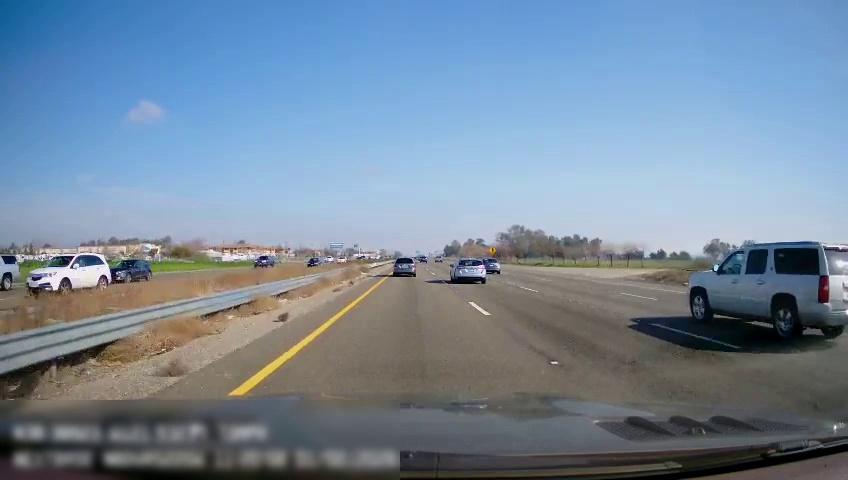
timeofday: Day
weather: Sunny
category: Drivable Space
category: Drivable Space
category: Vehicles | Car
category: Vehicles | SUV
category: Vehicles | Car
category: Vehicles | Car
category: Vehicles | SUV
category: Vehicles | Car
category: Vehicles | SUV
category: Vehicles | SUV
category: Vehicles | Car
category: Vehicles | Car
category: Vehicles | Car
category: Lanes | Current Lane
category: Lanes | Current Lane
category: Lanes | Alternate Lane
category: Lanes | Alternate Lane
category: Lanes | Alternate Lane